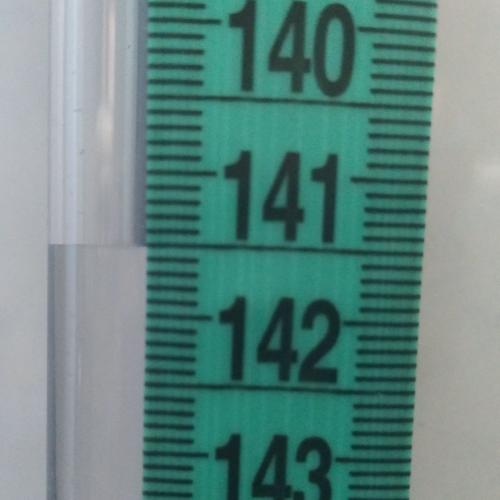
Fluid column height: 141.5 cm